Question: I am running ipython notebook on my OSX machine and/or my ubuntu 14.04 machine. I am using ipython 3.0.0, and ipython (jupyter) notebooks.
When I start an ipython notebook, under New there is a terminal option, but it's unavailable for me.
I haven't been able to find any documentation on this feature, how to activate it or what it does.
The 'ipython notebook --help' command doesn't mention it and I haven't found anything in the <URL> either.
I haven't discovered the special keywords to search google for to get any information either.
What does this feature do? How do I activate it? Is there any documentation on this available?

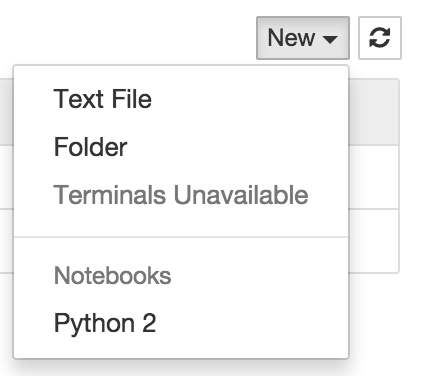
Answer: Here's the code in 'Lib/site-packages/IPython/html/notebookapp.py' responsible for this item (located the file by searching the source for "Terminals" case-sensitively):
'''
def init_terminals(self):
try:
from .terminal import initialize
initialize(self.web_app)
self.web_app.settings['terminals_available'] = True
except ImportError as e:
log = self.log.debug if sys.platform == 'win32' else self.log.warn
log("Terminals not available (error was %s)", e)
'''
As you can see, there should be a message in the console log specifying what went wrong (you may need to increase log verbosity with 'ipython notebook --log-level=<level>' to see it). In my case, it said:
> Terminals not available (error was No module named fcntl)
The 'html.terminal' module that is being imported appears to provide a web-based IPython interactive console.